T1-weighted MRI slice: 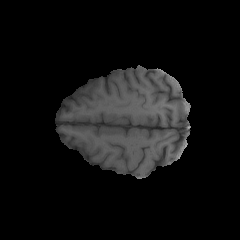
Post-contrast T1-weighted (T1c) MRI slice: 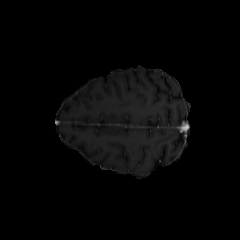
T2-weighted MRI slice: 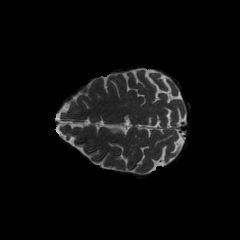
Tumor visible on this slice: no